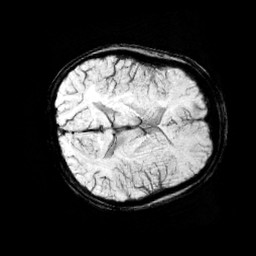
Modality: minIP
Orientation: axial
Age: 12
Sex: male
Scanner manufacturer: siemens
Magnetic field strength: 3 T
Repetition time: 0.027 s
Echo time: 0.02 s